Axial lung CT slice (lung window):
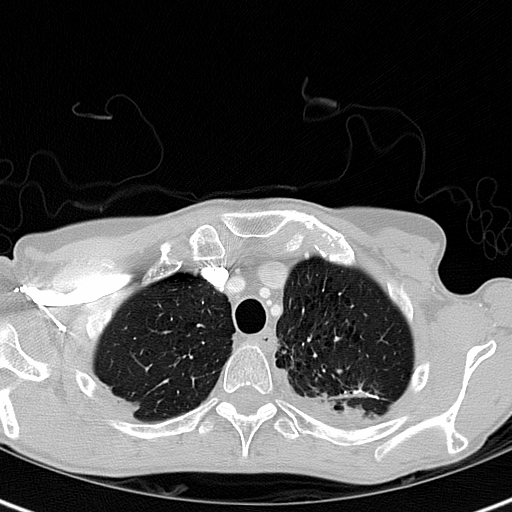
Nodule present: no